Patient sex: F
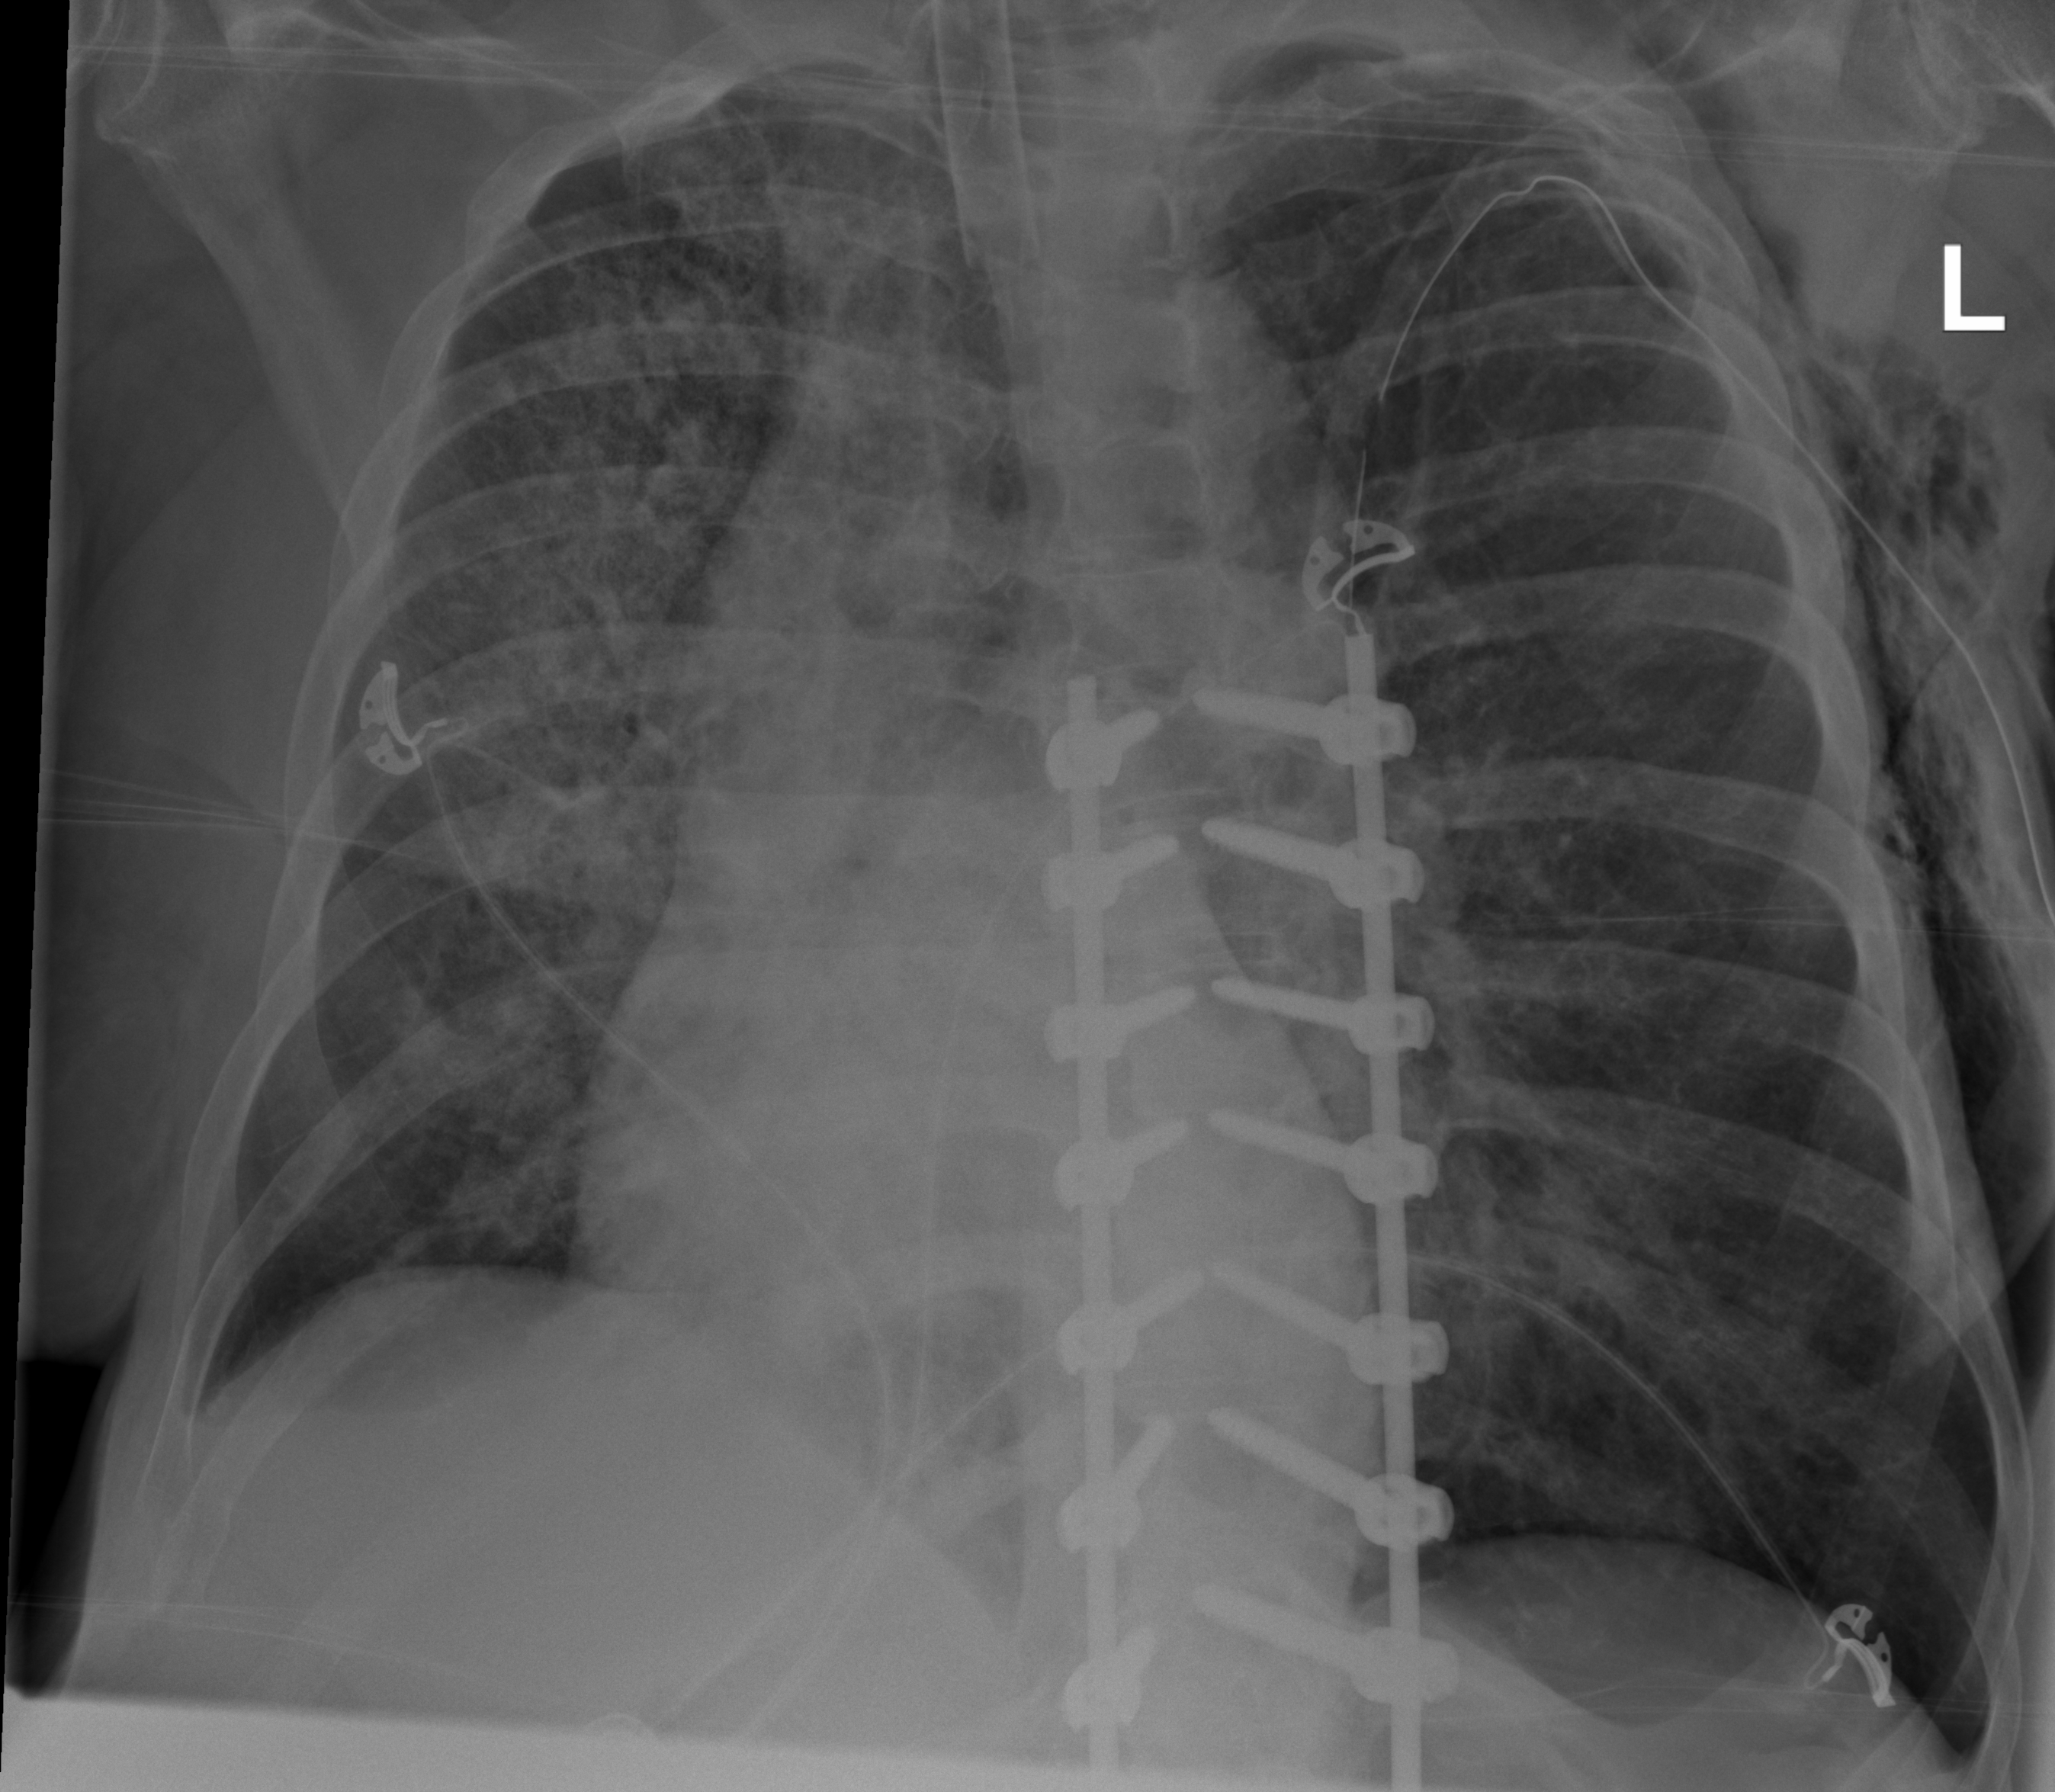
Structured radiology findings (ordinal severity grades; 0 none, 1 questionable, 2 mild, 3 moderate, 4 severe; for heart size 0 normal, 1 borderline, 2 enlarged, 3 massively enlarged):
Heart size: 0
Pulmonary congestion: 0
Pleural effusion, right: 2
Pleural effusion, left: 0
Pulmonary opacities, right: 3
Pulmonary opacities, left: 0
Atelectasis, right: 3
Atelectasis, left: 2